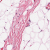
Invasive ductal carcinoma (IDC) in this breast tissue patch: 0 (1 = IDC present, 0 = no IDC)